Current action and preconditions to check: trajectory_clear

Your task: For each precondition in the list above, predict whether it will hold at this action.

Consider the current scene as observed from the mobile robot's camera, and analyze the predicted future states of all dynamic agents (e.g., people, animals, vehicles, or any moving entities) within the NEXT SECOND.

IMPORTANT: Only answer "very likely" if you are absolutely certain—based on strong, clear evidence—that a dynamic agent will violate the precondition in the predicted future state. Do NOT answer "very likely" for unlikely, ambiguous, or low-probability risks.

Ask yourself for each precondition: Is there a high probability, with clear and convincing evidence, that the predicted future states of any dynamic agent will interfere with the predicted future state of the currently executing action within the NEXT SECOND, causing that precondition to fail?

Assess the risk level based on these predictions. Use "likely" or "very likely" if motions create a clear risk of interference.

Use "neutral" or "improbable" if agents are nearby but their predicted paths are clearly diverging or non-conflicting.

Failure Risk Categories: "very improbable", "improbable", "neutral", "likely", "very likely"

Answer Format: Output ONLY the probability_of_failure value from these categories: "very improbable", "improbable", "neutral", "likely", "very likely"

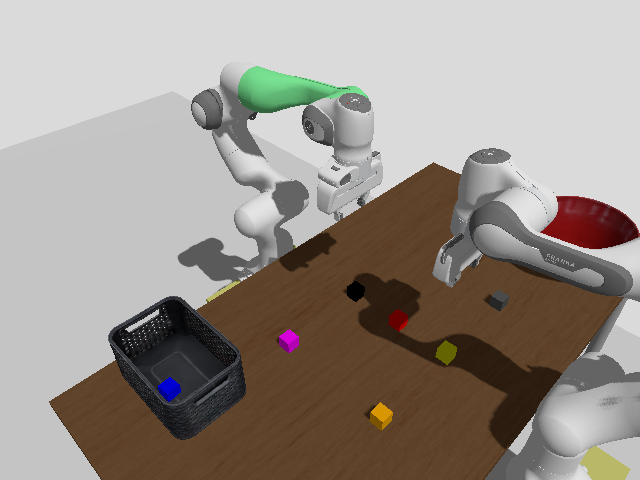

Answer: very improbable